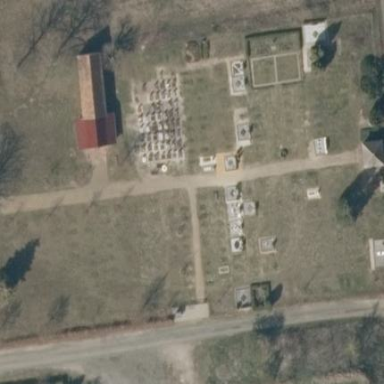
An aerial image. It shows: Cemetery.